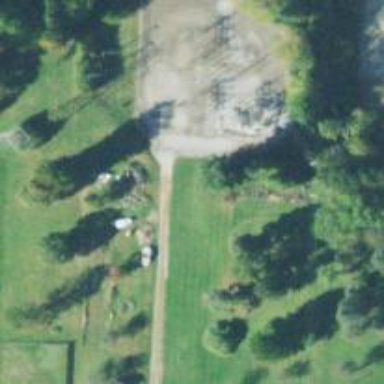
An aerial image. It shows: Distribution level power substation surrounded by fence.